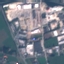
Land use / land cover: Industrial